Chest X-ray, AP view. Patient: 47 years old, sex M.
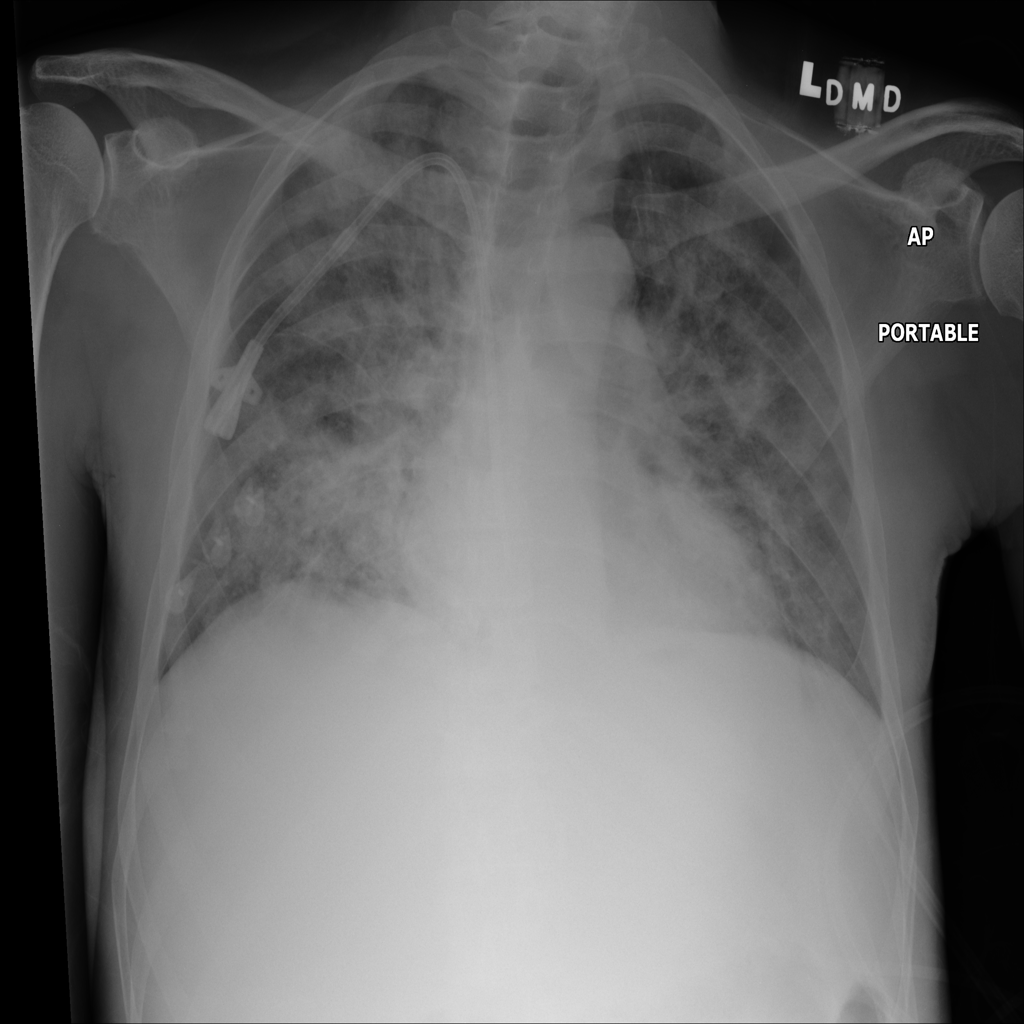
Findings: No Finding